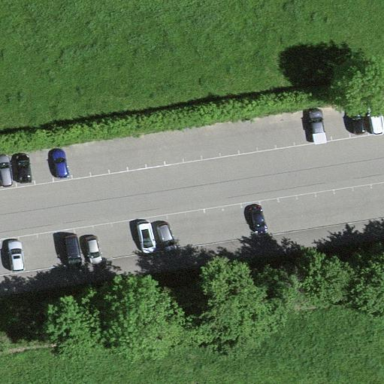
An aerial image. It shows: Parking space is available.